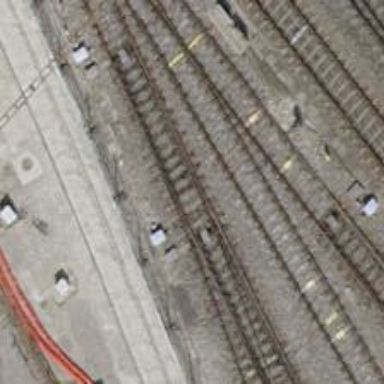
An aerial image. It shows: Railway switch.